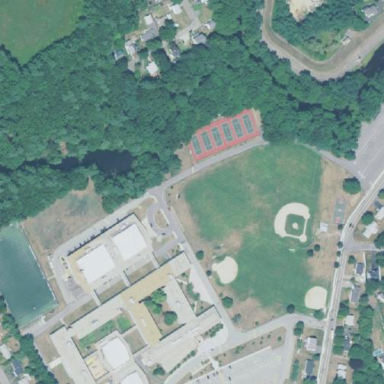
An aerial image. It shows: School.